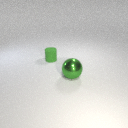
large green metal sphere to the right of small green rubber cylinder